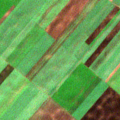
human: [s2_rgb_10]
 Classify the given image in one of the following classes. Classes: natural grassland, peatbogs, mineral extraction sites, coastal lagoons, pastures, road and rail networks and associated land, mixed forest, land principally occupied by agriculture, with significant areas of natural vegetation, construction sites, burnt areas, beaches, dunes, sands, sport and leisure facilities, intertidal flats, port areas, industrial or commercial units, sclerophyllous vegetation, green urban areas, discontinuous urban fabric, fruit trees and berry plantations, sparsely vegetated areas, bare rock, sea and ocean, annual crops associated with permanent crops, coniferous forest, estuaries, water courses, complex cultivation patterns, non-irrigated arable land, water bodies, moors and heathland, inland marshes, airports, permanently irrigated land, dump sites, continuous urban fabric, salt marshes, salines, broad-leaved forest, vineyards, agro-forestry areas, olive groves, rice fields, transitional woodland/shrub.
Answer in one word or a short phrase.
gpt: non-irrigated arable land, complex cultivation patterns